Question: I'm trying to run this report where it does a running total with the exception if the "description" field contains "FUND TRANSFER" I have the group suppressed int he report itself, but it still goes into the running total.
Here is a screenshot of the report screen and a brief explaination .

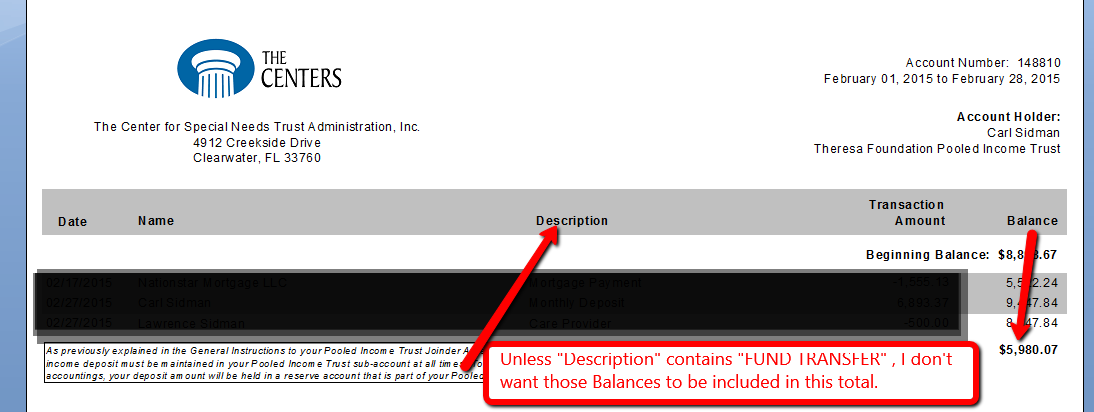
Answer: In your running total under "Evaluate" change it from "For each record" to "Use a formula" and enter a formula along these lines:
'{Record.Description}<>"FUND TRANSFER"'
Now the running total will only sum records that are not of that type.